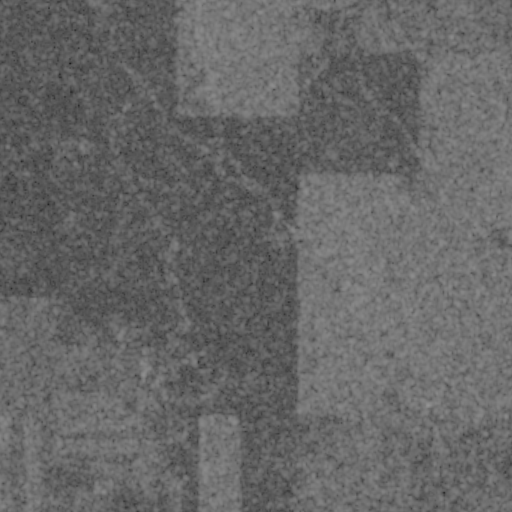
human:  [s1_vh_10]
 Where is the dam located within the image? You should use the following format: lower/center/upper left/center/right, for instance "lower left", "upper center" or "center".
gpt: The dam is located in the upper center of the image.
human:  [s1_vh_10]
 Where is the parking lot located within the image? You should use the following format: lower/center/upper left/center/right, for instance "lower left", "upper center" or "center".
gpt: There is no parking lot in the image.

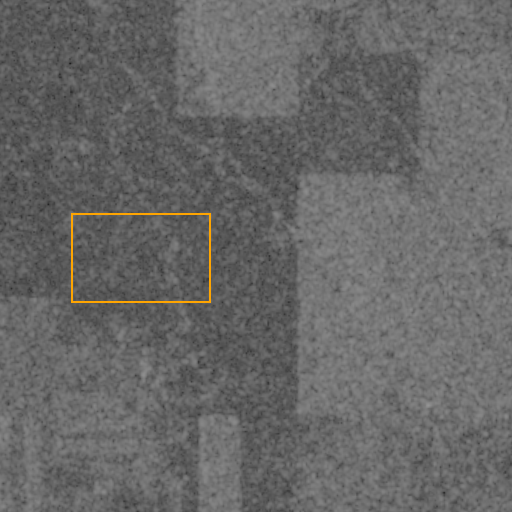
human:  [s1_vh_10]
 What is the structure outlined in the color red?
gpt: There is no red outline.
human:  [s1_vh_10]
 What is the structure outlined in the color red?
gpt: There is no structure outlined in red.